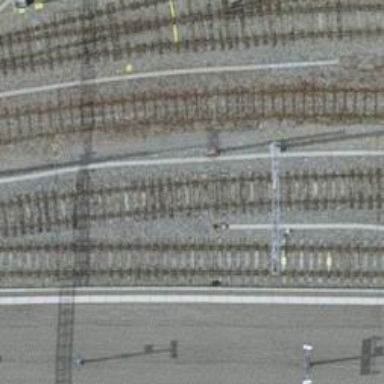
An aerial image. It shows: Rail yard with electrified rails and single track.